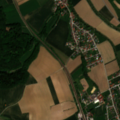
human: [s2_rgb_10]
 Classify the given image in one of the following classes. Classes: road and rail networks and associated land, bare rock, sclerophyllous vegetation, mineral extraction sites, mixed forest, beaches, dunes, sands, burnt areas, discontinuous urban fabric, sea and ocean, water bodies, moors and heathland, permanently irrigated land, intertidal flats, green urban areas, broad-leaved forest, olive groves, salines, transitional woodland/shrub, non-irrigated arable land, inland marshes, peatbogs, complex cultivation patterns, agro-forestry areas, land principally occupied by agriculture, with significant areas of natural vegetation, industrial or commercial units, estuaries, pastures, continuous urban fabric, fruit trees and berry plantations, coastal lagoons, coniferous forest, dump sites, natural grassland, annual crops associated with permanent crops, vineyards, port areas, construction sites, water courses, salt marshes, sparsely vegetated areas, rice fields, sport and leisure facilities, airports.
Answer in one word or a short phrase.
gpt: discontinuous urban fabric, non-irrigated arable land, complex cultivation patterns, land principally occupied by agriculture, with significant areas of natural vegetation, mixed forest